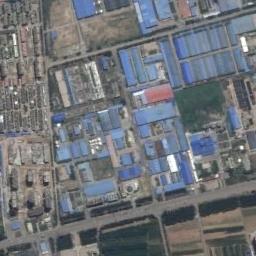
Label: industrial_area